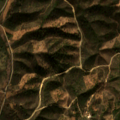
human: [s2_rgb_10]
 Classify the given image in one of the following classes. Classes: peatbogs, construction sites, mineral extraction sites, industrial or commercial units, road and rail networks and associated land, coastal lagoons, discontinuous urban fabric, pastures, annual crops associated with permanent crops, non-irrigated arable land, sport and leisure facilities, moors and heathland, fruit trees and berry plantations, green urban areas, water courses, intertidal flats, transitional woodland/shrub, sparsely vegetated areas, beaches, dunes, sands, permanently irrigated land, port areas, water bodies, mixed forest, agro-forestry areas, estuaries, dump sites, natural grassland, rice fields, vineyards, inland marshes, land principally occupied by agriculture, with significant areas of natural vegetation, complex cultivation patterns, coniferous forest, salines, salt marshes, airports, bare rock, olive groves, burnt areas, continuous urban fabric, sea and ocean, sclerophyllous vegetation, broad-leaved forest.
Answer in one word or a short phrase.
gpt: land principally occupied by agriculture, with significant areas of natural vegetation, broad-leaved forest, transitional woodland/shrub